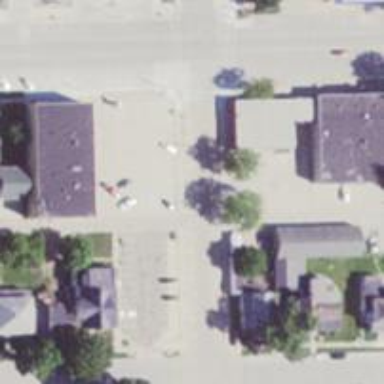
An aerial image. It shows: Alley classified as service road.